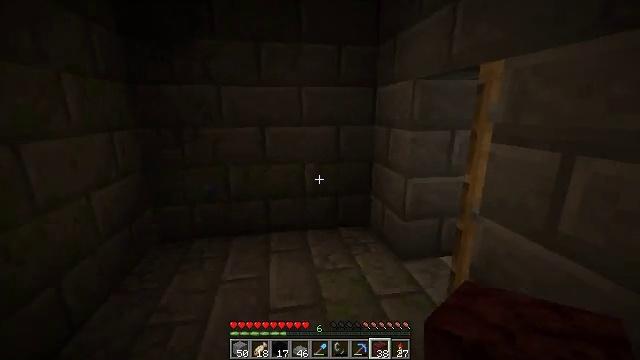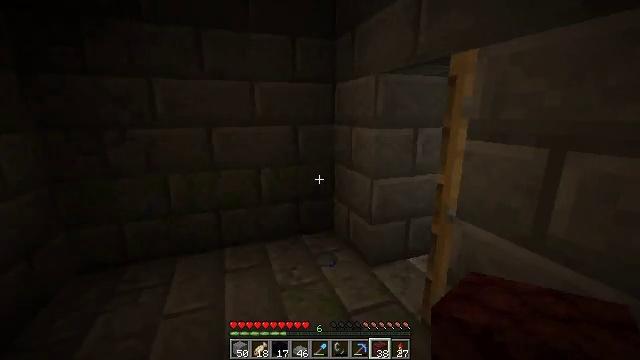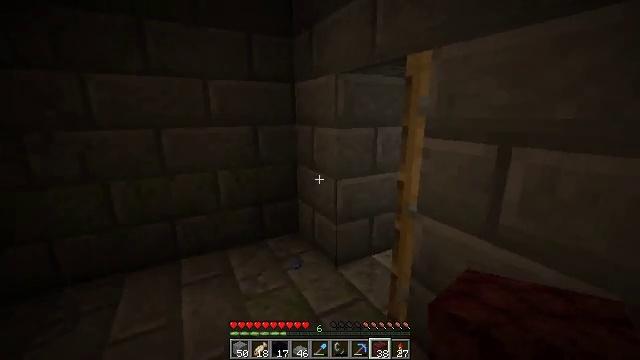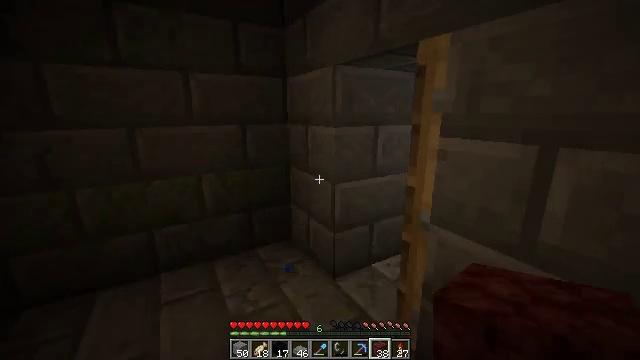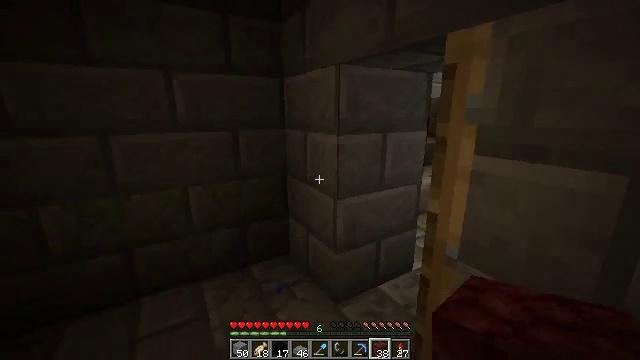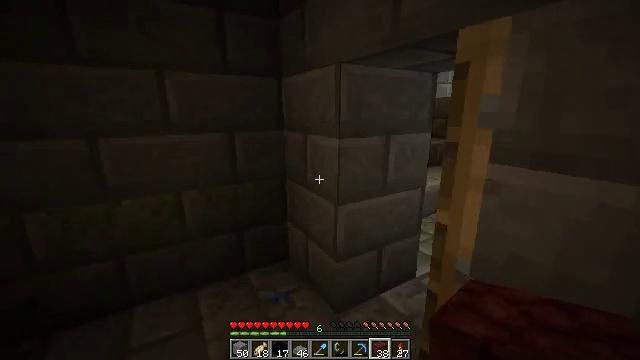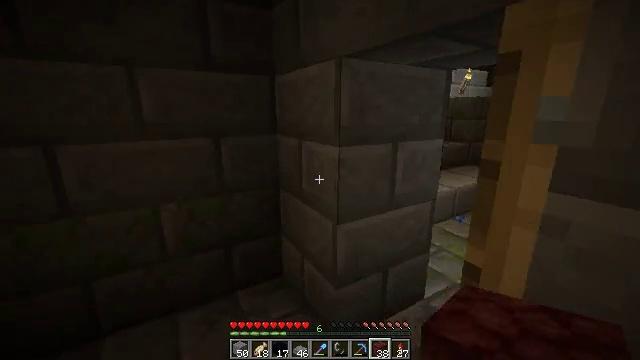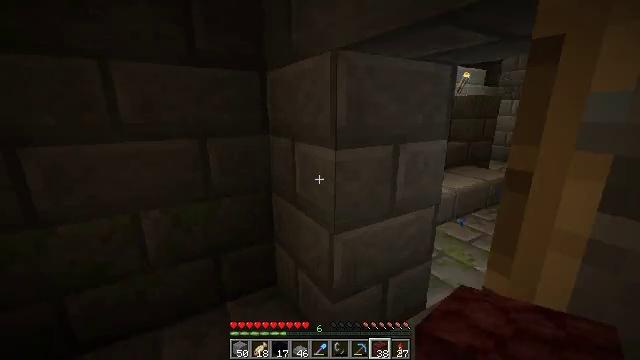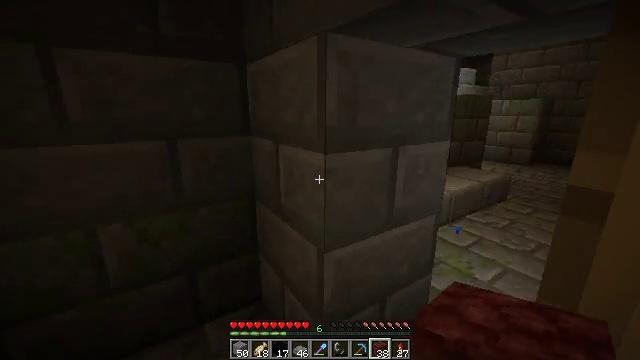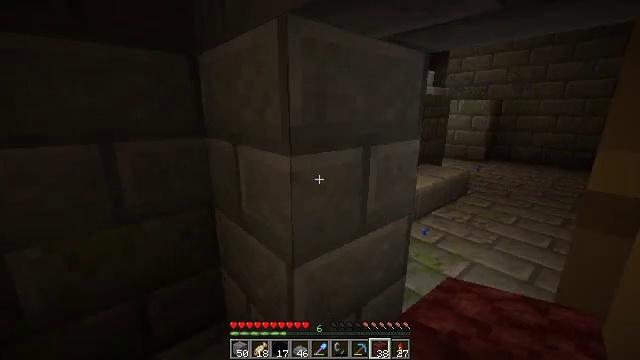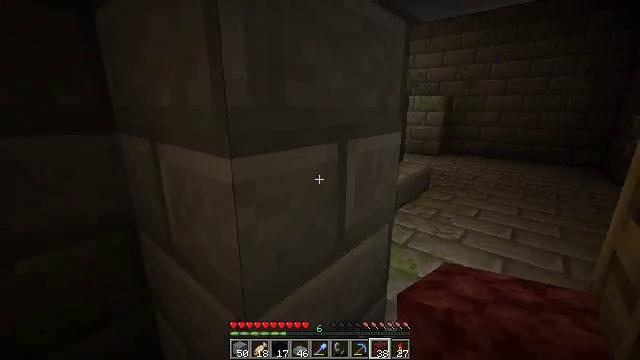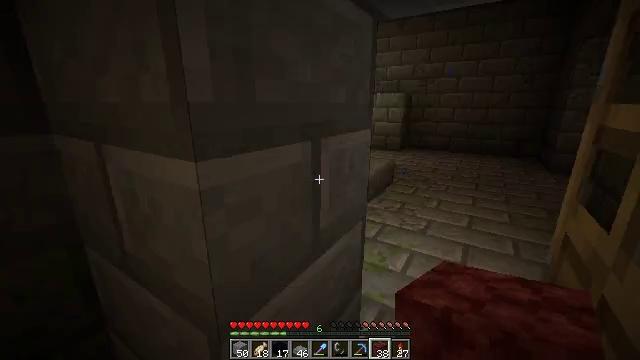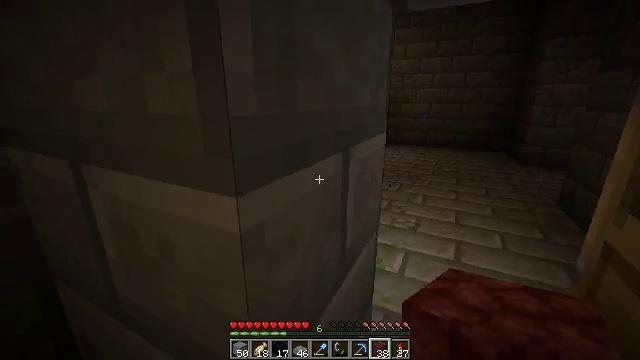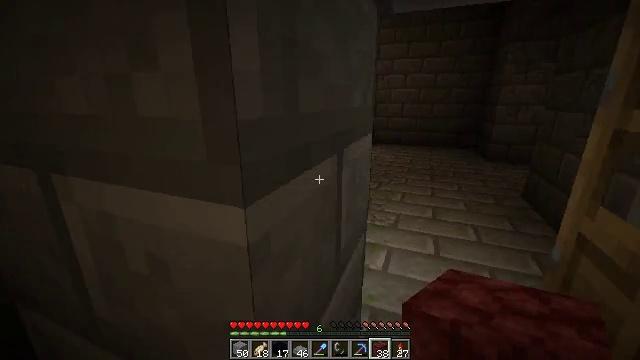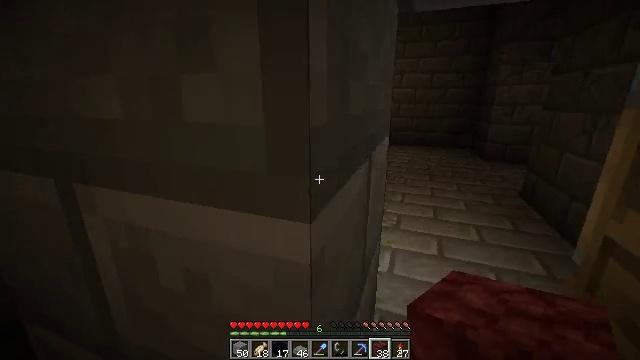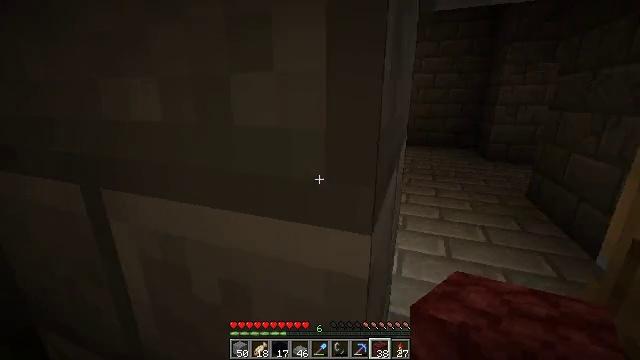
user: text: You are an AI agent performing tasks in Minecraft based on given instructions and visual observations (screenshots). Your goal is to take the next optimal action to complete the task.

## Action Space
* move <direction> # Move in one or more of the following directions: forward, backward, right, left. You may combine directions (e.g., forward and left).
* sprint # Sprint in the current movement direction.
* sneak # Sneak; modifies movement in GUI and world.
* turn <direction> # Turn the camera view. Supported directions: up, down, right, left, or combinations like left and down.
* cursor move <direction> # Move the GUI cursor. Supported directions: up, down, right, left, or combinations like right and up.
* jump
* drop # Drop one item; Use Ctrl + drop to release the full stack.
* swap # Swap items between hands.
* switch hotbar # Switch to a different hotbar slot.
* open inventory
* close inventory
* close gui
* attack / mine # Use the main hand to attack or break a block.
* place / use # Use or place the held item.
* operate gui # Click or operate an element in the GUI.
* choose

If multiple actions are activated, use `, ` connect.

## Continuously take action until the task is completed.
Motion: motion action
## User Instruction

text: Break the blue concrete to collect it.
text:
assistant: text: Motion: move forward, turn right
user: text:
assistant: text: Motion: move forward, turn right
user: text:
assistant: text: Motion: move forward, turn right
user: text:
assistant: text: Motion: move forward
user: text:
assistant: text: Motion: move forward
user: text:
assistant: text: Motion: move forward
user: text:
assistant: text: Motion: move forward
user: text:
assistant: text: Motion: move forward, turn right
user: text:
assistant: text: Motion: move forward, turn right
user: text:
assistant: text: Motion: move forward, turn right
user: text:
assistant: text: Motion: move forward, turn right
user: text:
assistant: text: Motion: move forward, turn right
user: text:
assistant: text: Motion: move forward, turn right
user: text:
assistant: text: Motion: move forward, turn right
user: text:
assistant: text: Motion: move forward
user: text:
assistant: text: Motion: move forward
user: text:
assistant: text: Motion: move forward and move right, turn left
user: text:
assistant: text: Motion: move forward and move right, turn left
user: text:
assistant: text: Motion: move forward and move right, turn left
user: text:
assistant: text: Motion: move forward and move right
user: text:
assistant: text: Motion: move forward and move right
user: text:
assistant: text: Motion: move forward and move right, turn right
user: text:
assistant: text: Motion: move forward and move right, turn right
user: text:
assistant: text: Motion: move forward and move right, turn right
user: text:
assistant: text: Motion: move forward and move right
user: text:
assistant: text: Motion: move forward and move right, turn left
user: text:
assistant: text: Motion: move forward and move right, turn left
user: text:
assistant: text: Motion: move forward and move right, turn left
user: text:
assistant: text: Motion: move forward and move right, turn left
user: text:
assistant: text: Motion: move forward and move right, turn left